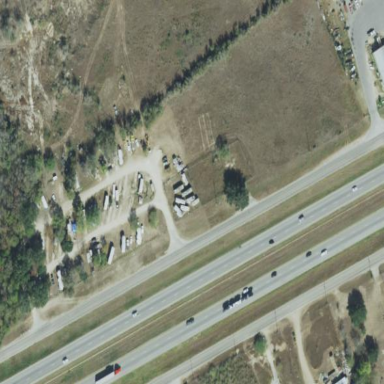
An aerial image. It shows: Caravan site for tourism.